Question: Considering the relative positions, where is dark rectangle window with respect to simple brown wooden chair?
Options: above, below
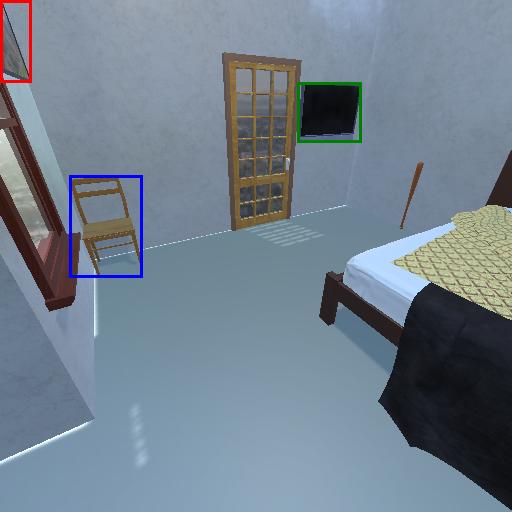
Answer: above